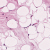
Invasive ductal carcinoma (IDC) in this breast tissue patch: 0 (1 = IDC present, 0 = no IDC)